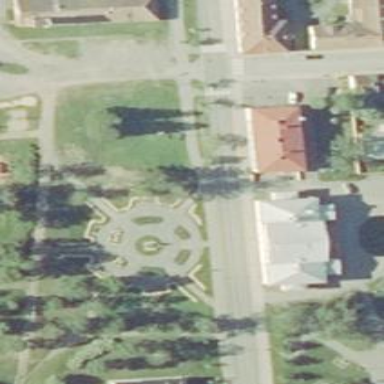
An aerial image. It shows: Memorial featuring statue.